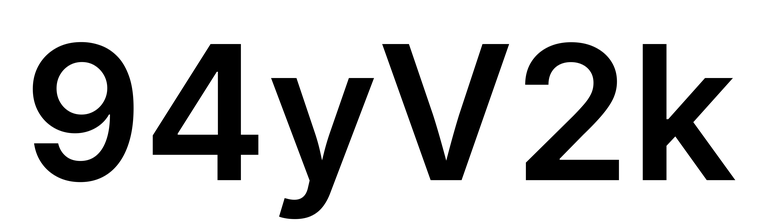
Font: Inter_SemiBold